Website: macys
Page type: delivery-shipping
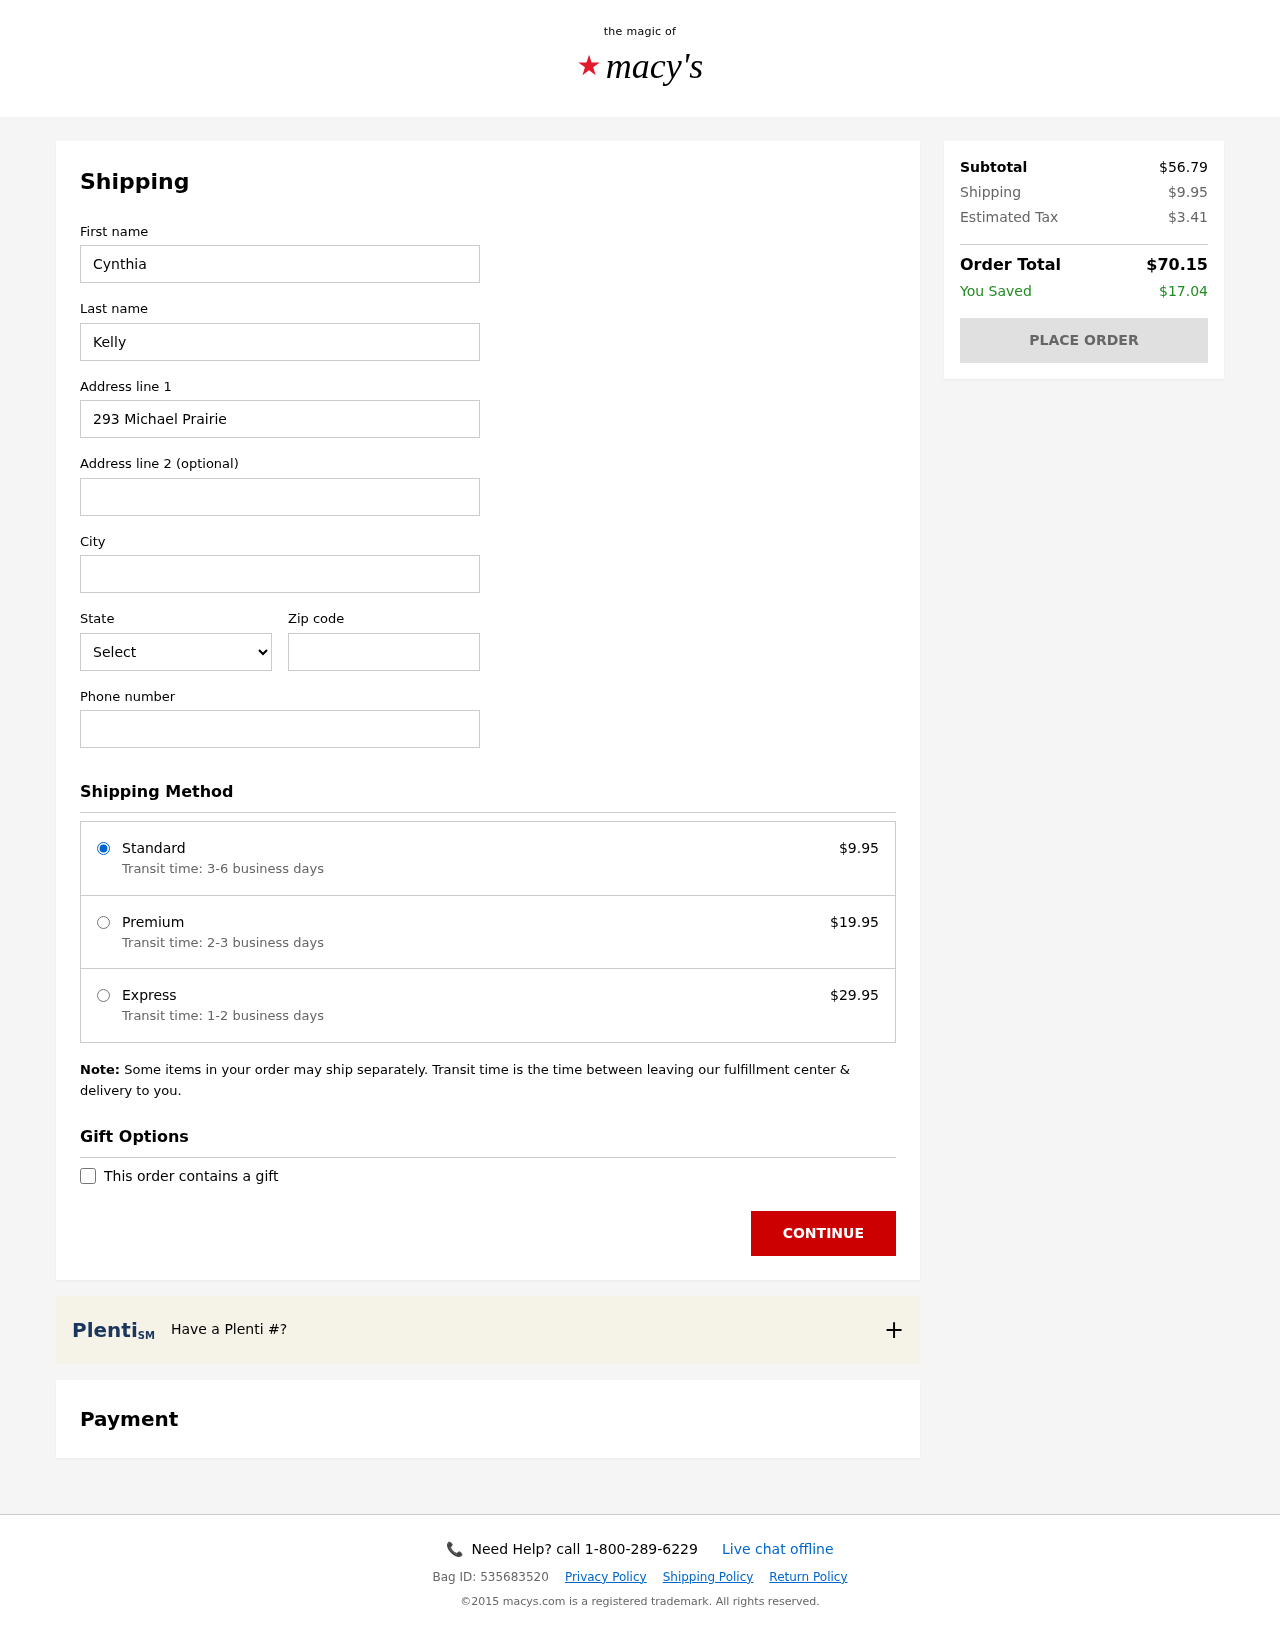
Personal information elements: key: PII_CITY
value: Williamsville
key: PII_FIRSTNAME
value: Cynthia
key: PII_LASTNAME
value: Kelly
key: PII_PHONE
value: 3027135062
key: PII_POSTCODE
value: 89941
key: PII_STATE_ABBR
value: SC
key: PII_STREET
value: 293 Michael Prairie
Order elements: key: ORDER_SHIPPING_COST
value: $9.95
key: ORDER_SHIPPING_PREMIUM
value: $19.95
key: ORDER_SHIPPING_EXPRESS
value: $29.95
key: ORDER_SUBTOTAL
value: $56.79
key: ORDER_TAX
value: $3.41
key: ORDER_TOTAL
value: $70.15
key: ORDER_SAVINGS
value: $17.04